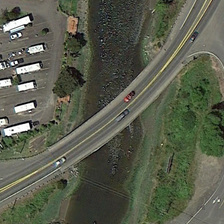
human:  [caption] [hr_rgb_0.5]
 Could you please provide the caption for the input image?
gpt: som white cars and some green plants are in two sides of a river with a bridge over it .

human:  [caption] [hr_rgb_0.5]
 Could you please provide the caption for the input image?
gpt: one side of the bridge is the city, the other side is a green area .

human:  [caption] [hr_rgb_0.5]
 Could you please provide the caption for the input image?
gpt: som white cars and some green plants are in two sides of a river with a bridge over it .

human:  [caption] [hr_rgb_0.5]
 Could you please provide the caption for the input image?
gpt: a bridge connects the two sides of the river .

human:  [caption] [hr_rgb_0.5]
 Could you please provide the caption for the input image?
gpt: a bridge connects the two sides of the river .